Interaction volume radius: 10 \u00c5
Interaction volume height: 20 \u00c5
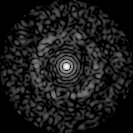
Disorder parameter: 0.8354